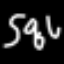
Label: squiggle